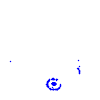
Particle: electron